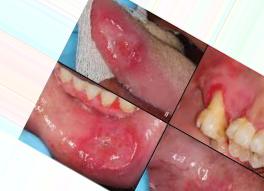
Condition: Mouth Ulcer